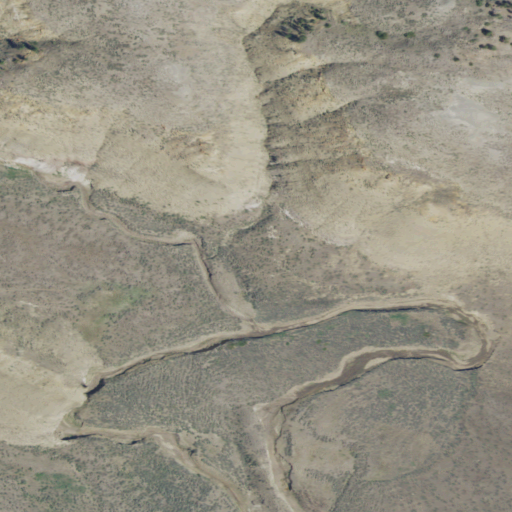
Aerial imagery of valley in Montana named Reed Coulee containing shrub and grassland